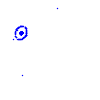
Particle: kaon